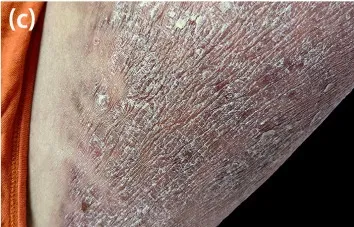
Clinical features. Case 2 (C) Skin eruptions on the limbs.
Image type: medical_photograph (skin_photograph)